Field crop: maize
Growth stage: 2
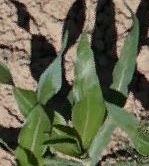
Species: maize